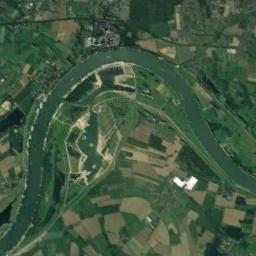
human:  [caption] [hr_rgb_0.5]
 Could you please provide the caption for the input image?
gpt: The green river with a winding bank goes through the farmland and a lake is next to the river .

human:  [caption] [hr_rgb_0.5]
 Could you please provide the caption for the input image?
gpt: The saddle shaped river goes through bare and green farmland .

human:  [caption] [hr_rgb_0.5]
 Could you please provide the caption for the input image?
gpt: A crooked green river with green and tawny fields on both sides of the bank .

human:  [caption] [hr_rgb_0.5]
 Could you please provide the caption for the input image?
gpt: The river is surrounded by trees .

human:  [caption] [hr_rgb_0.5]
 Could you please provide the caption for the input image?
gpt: There are many farmlands and some green meadows near the river .